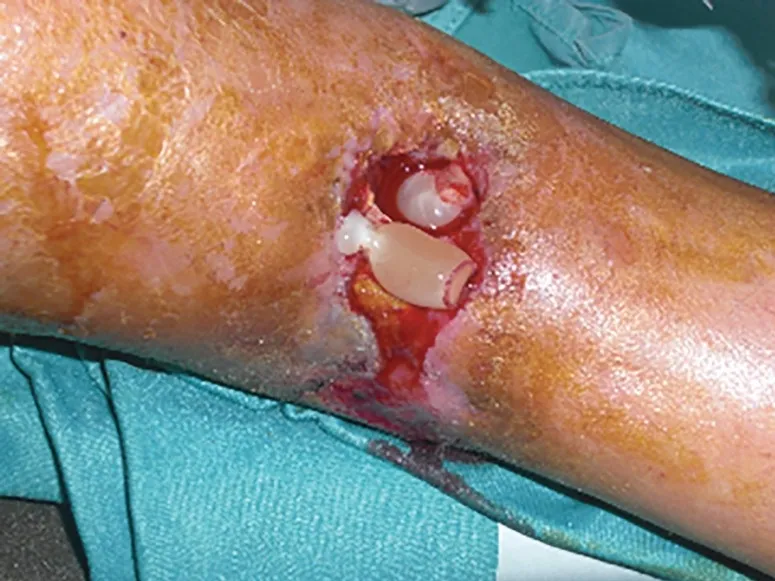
Intra-operatory view. PRP gel application.
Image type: medical_photograph (skin_photograph)